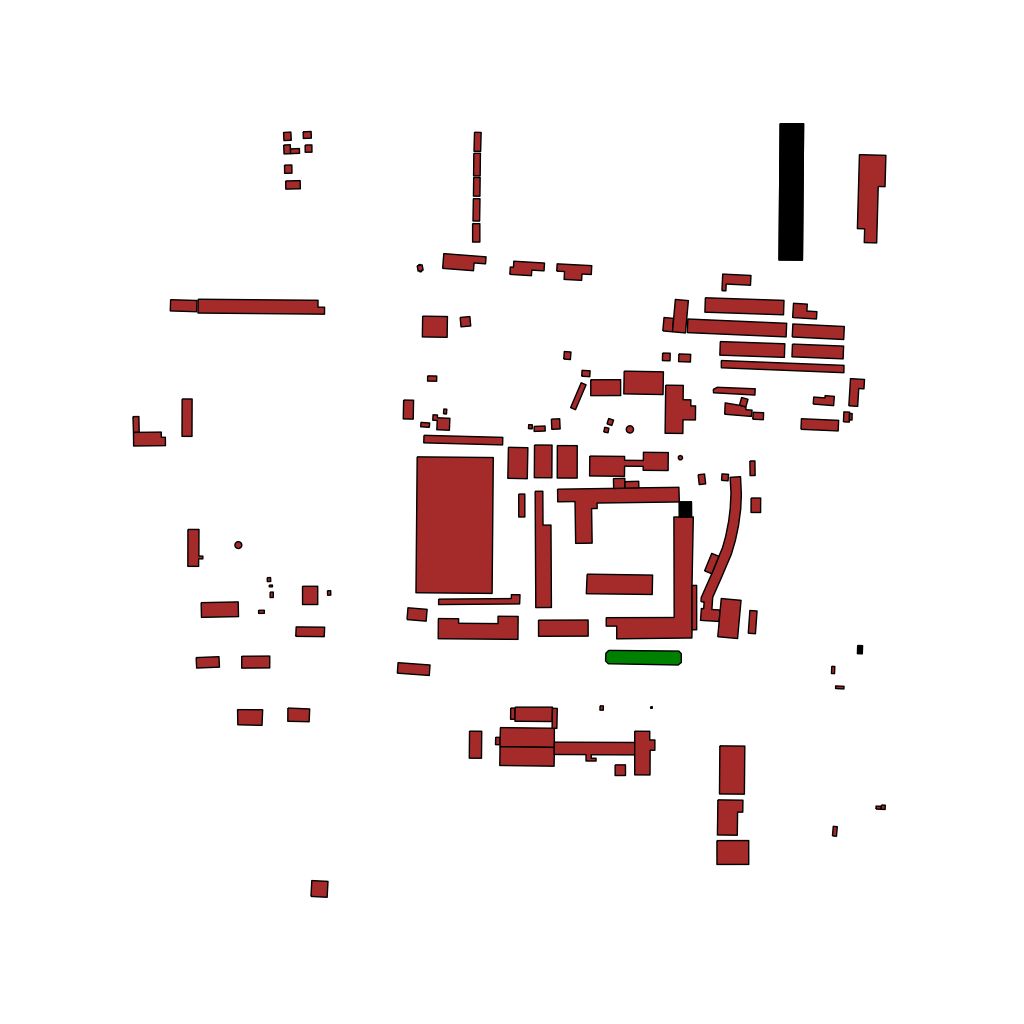
Tags: overhead vector_map, industrial, recreation, individual_rise, low_rise, medium_rise, density_1, Building, Facility, Park, 1.0 km²